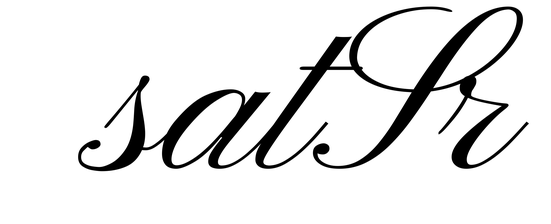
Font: PinyonScript-Regular